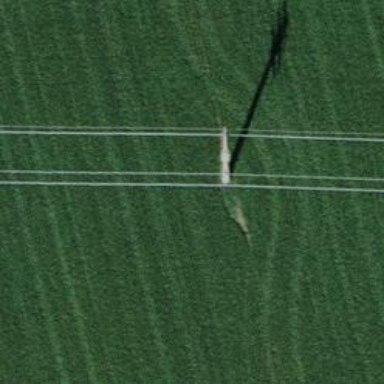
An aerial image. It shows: Power line in the image.